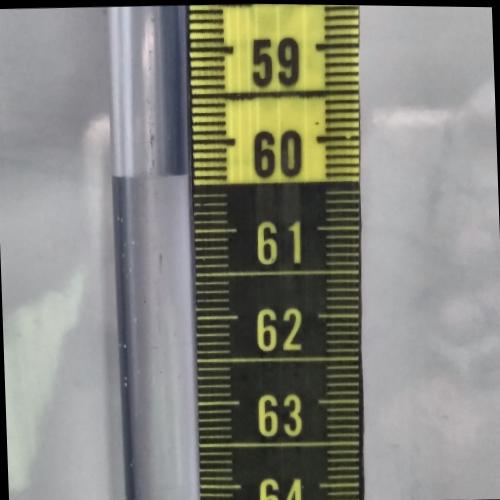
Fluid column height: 60.4 cm